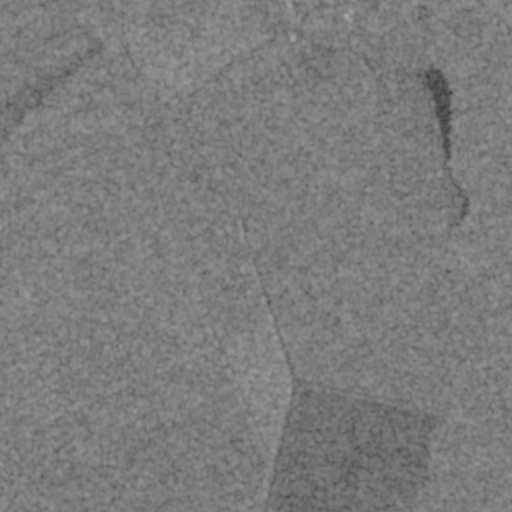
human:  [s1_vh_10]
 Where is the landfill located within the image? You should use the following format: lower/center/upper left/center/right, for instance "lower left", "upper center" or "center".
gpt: The landfill is located in the upper left of the image.
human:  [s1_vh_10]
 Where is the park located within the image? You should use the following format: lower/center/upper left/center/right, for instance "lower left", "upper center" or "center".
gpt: The park is located in the upper right of the image.
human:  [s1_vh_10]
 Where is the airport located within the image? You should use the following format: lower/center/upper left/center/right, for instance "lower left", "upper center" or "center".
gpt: There is no airport in the image.

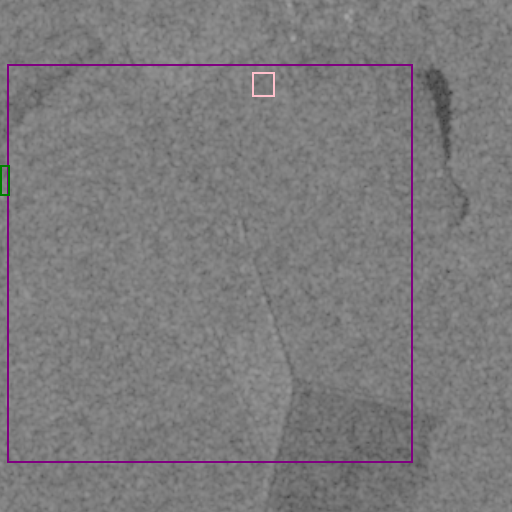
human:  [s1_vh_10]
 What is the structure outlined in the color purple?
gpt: The structure outlined in purple is a crop field.
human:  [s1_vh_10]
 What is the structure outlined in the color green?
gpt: The structure outlined in green is a landfill.
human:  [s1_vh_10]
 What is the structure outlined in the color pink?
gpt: The structure outlined in pink is a park.
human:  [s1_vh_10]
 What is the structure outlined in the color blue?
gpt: There is no blue outline.